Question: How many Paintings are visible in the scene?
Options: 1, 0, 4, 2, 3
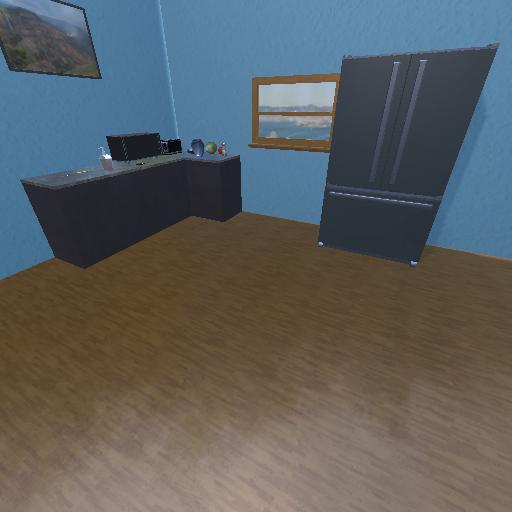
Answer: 1